Question: What is the number of red dots?
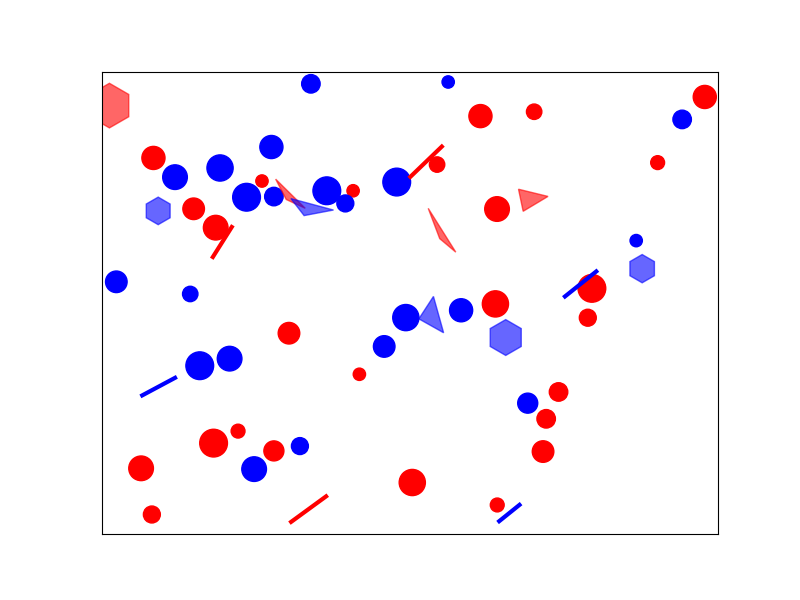
Answer: 26